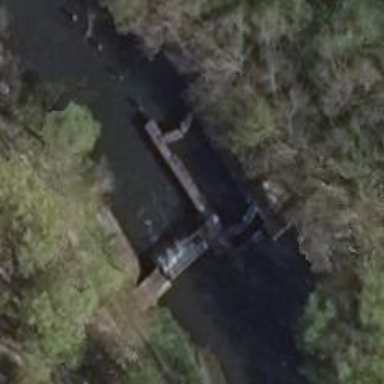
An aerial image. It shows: Lock gate along waterway.